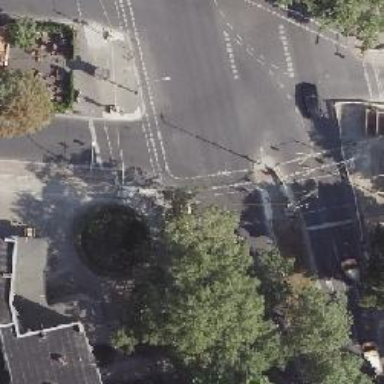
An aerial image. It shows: Secondary road with asphalt surface. There is cycle track on the right side.